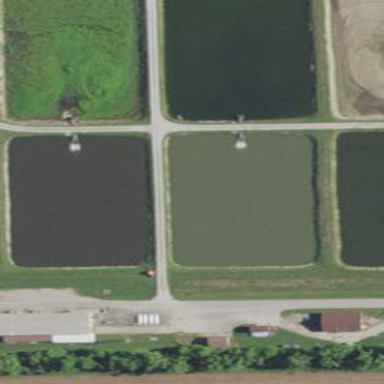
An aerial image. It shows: Aquaculture area with water.